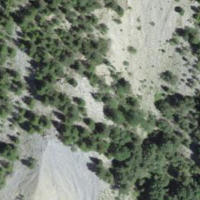
EUNIS habitat code: 50
Species observed at this site:
Cupido minimus